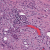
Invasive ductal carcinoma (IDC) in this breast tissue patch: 1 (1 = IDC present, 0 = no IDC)